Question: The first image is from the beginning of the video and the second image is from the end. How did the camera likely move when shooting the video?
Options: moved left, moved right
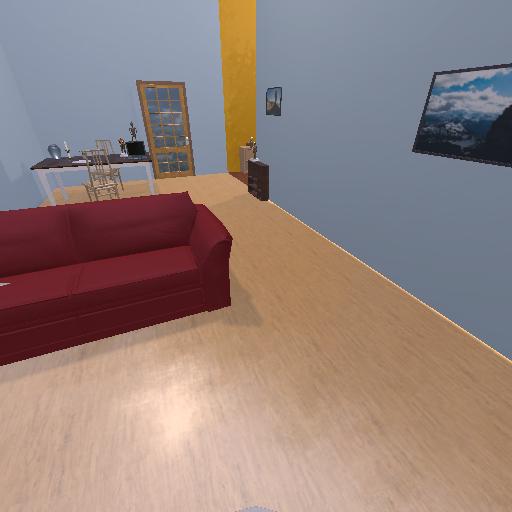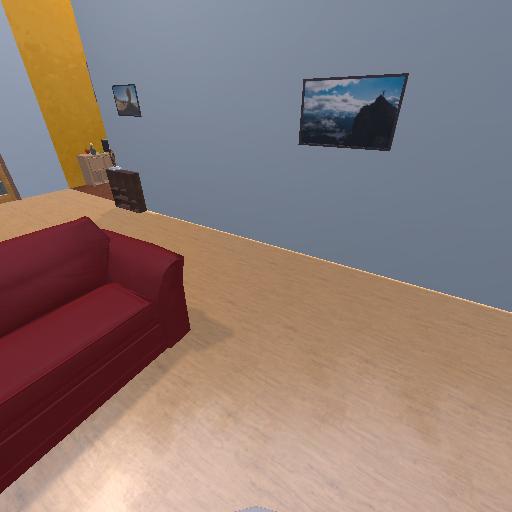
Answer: moved left